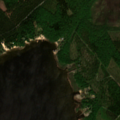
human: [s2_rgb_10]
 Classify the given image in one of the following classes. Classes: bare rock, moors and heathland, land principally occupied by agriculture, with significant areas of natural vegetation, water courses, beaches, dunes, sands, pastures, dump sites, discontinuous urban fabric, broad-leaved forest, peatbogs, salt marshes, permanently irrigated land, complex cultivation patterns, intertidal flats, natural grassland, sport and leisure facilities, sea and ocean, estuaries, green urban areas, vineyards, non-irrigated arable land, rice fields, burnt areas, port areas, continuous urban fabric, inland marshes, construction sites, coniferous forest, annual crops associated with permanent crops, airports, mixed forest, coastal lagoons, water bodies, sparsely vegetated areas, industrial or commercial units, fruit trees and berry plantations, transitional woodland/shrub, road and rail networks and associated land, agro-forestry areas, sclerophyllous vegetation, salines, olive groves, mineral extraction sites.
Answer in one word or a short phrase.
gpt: broad-leaved forest, coniferous forest, mixed forest, salt marshes, sea and ocean